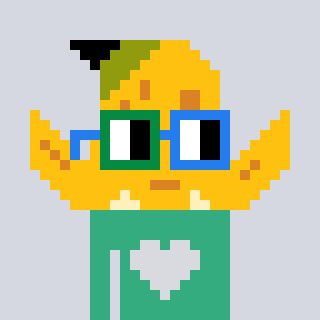
a pixel art character with square green and blue glasses, a banana-shaped head and a teal-colored body on a cool background